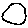
Label: circle